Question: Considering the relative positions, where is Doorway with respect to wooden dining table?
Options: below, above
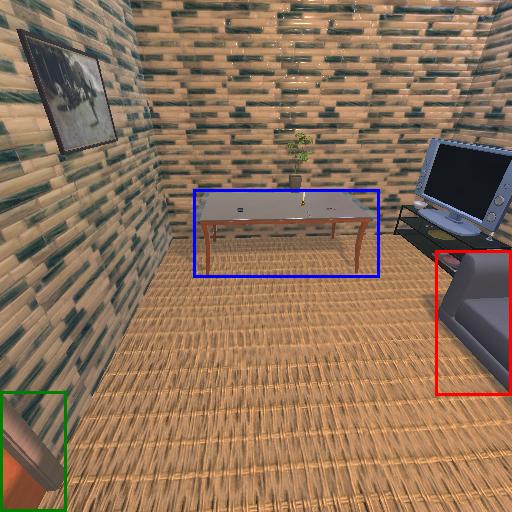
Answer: below